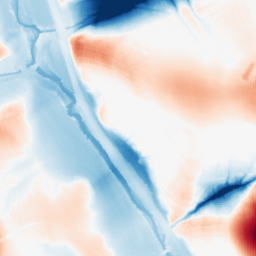
Category: morphological
Decomposition family: morphological
Decomposition parameters: operation: average
size: 50
Upsampling method: fft_zeropad
Upsampling parameters: scale: 4
Upsampling scale: 4